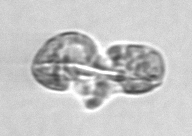
Label: Karenia